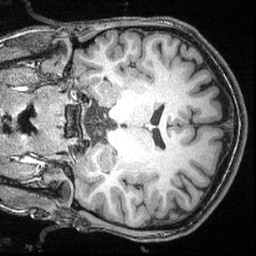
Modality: T1w
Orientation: coronal
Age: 15
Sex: male
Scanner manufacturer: siemens
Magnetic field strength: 3 T
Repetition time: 2.4 s
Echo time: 0.00374 s